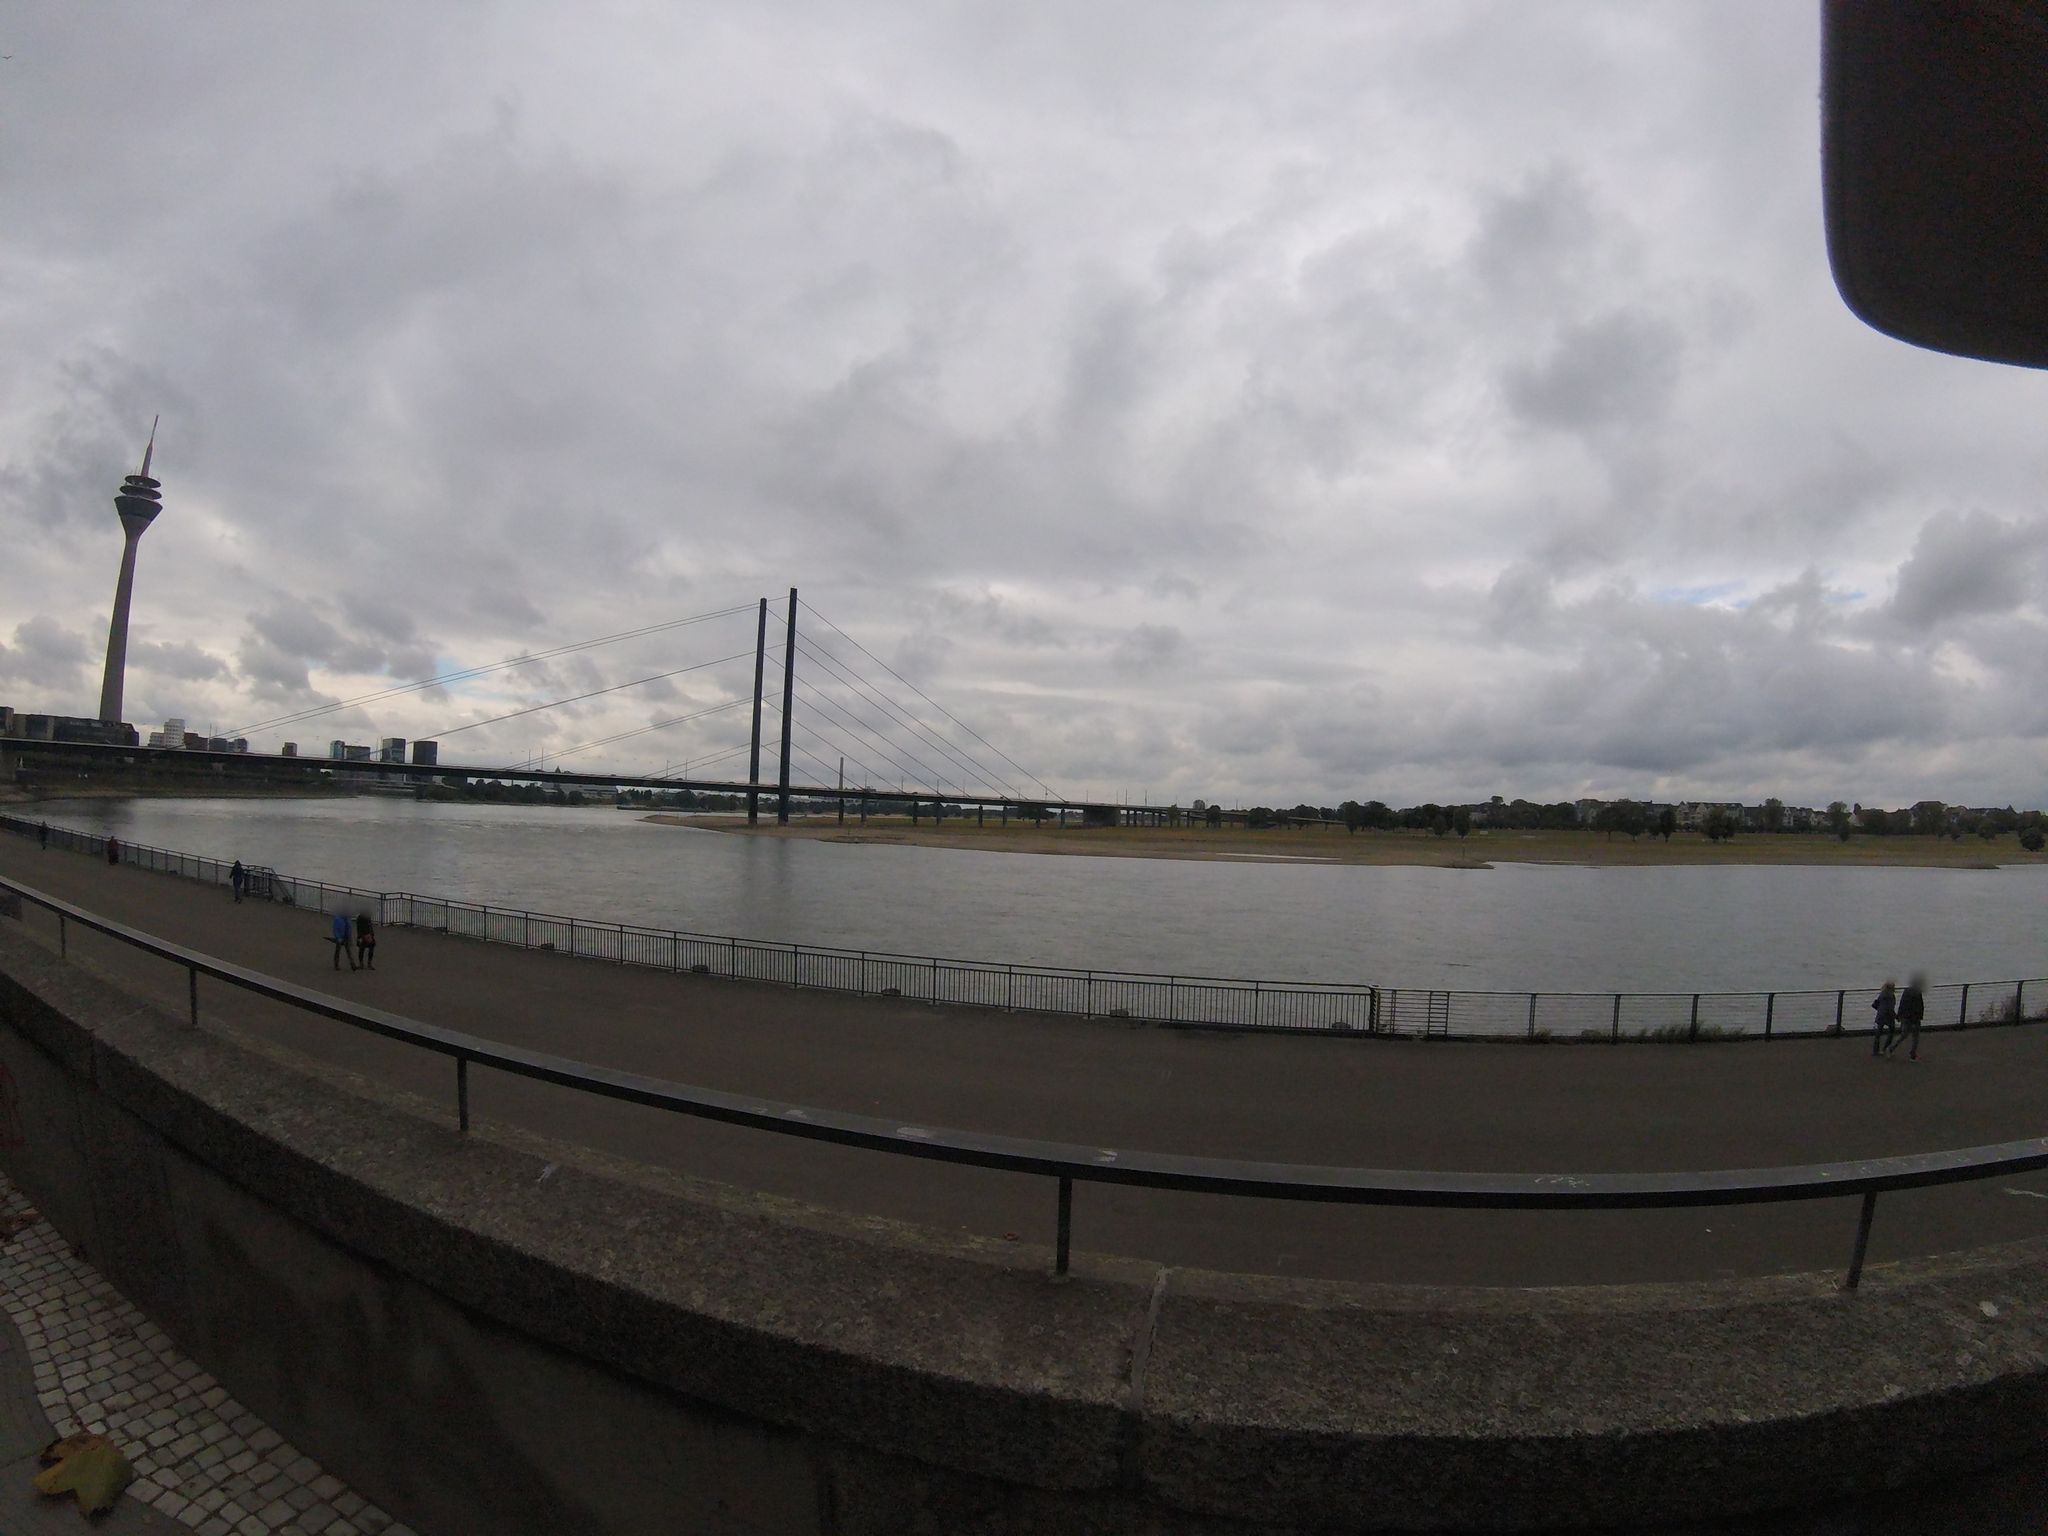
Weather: cloudy
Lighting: day
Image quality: good
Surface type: driving surface
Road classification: steps, pedestrian, footway
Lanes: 3, 2
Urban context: urban centre
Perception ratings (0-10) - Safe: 2.24, Lively: 3.94, Beautiful: 6.96, Boring: 2.64, Depressing: 0.87, Wealthy: 3.6